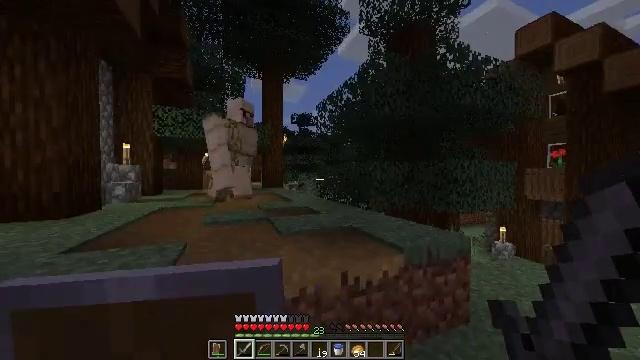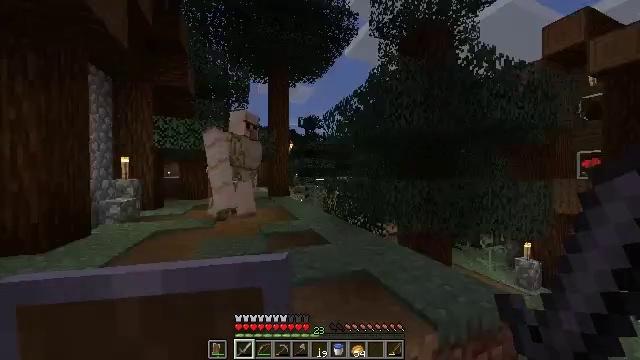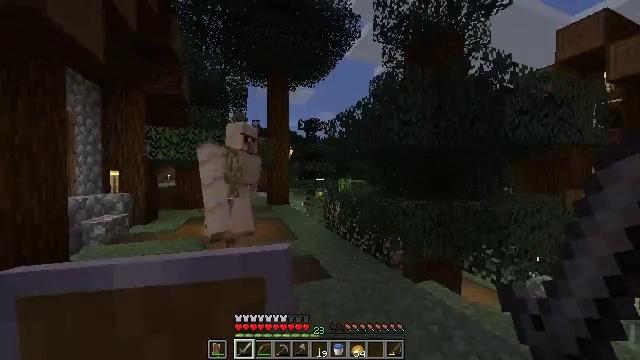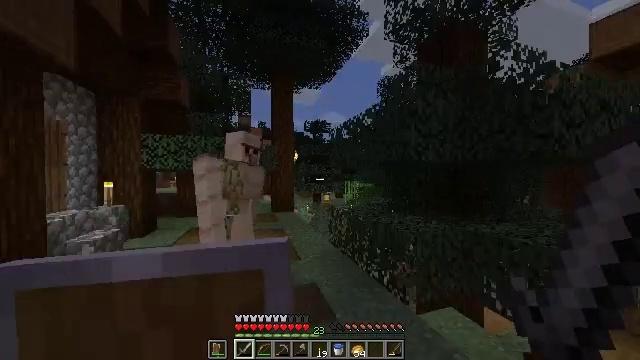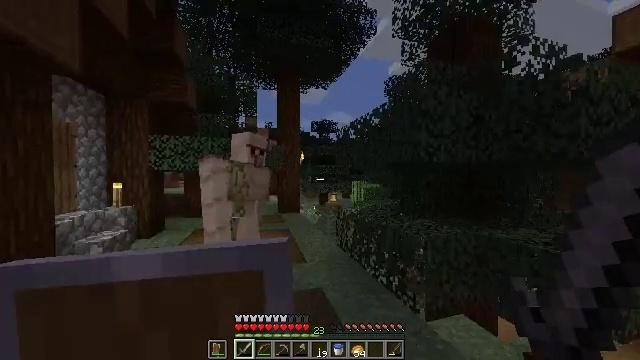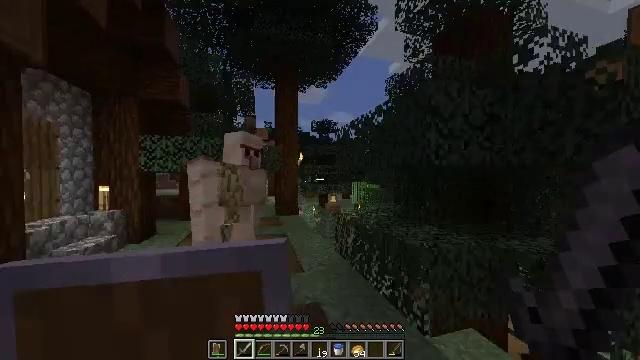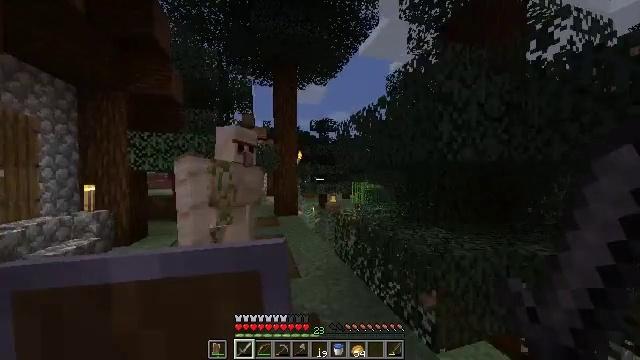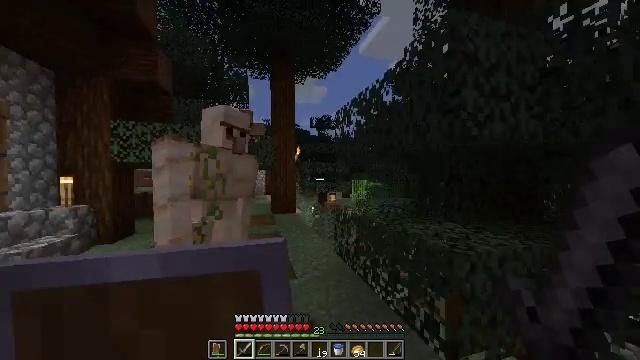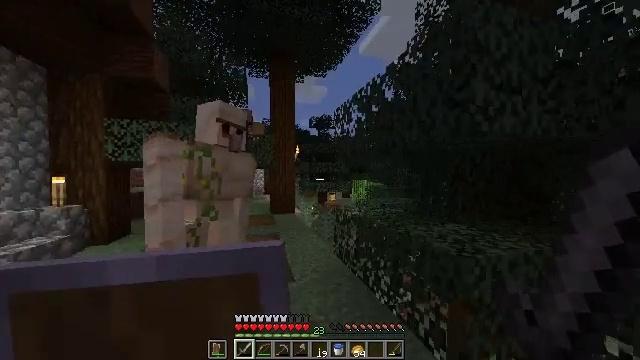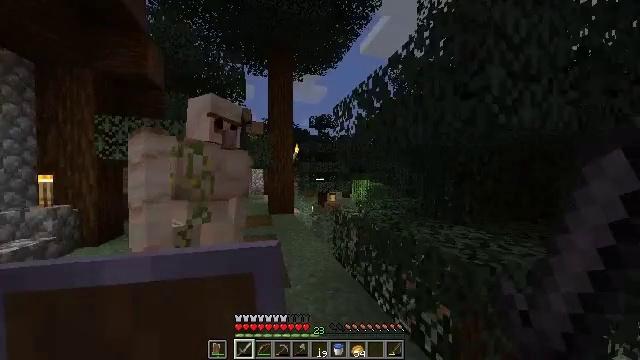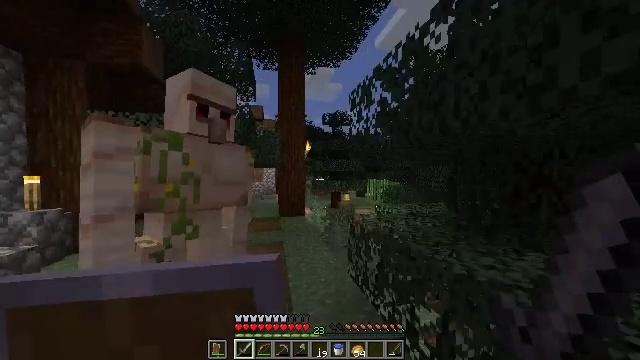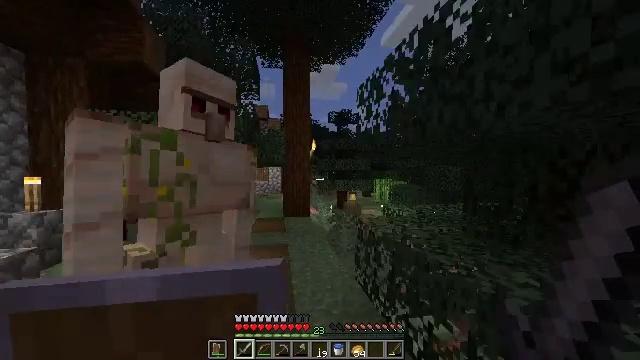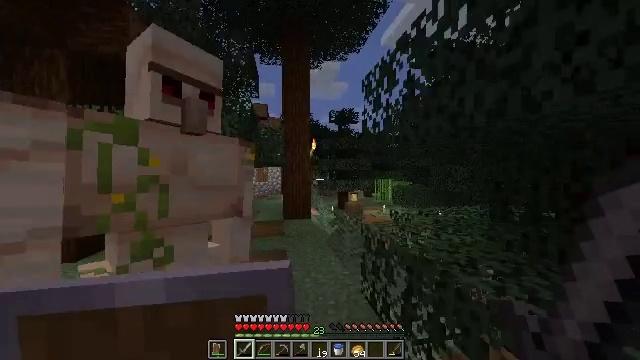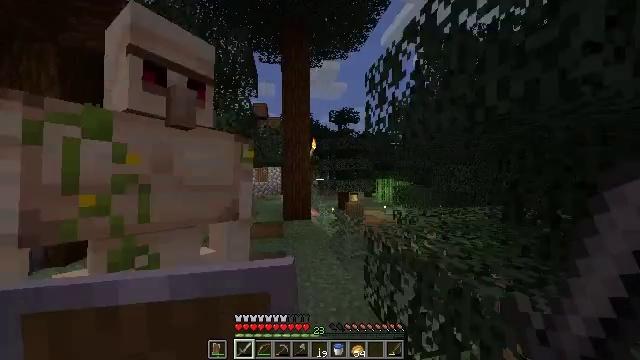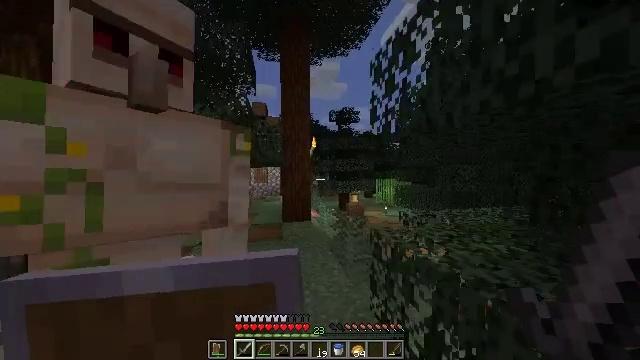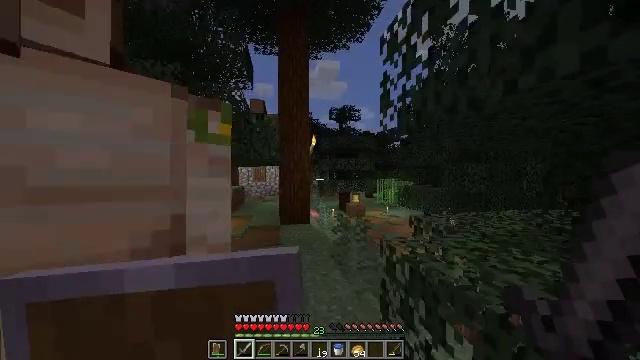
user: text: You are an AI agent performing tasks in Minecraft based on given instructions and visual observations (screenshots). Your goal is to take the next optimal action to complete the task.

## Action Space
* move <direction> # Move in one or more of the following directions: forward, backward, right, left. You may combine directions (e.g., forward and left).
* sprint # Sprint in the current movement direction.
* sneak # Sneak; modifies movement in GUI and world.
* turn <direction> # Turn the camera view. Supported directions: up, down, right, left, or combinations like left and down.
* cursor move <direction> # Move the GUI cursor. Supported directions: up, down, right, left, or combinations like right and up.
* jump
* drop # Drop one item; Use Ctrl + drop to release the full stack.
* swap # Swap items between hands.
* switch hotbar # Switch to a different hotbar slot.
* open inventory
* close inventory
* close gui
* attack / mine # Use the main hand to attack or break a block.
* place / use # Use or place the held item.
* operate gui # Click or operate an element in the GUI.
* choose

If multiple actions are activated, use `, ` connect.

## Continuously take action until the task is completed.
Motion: motion action
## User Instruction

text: Gather sugar cane for crafting.
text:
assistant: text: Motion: move forward, turn left, jump
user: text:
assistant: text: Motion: move forward
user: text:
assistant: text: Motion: move forward, turn left
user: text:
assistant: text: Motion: move forward, turn left
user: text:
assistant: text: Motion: move forward
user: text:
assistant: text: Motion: move forward
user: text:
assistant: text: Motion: move forward
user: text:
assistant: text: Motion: move forward
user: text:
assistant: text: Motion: move forward
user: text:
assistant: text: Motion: move forward, sprint, turn left
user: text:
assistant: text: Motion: move forward, sprint, turn left
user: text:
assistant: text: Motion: move forward, sprint
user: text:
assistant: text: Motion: move forward
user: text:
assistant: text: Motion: move forward
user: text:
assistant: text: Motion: move forward
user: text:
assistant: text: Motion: move forward
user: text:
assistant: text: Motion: move forward
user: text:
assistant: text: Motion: move forward
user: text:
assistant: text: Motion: move forward
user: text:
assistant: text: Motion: move forward
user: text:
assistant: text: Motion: move forward
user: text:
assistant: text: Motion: move forward
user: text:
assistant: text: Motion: move forward
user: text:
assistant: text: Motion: move forward
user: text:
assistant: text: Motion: move forward
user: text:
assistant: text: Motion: move forward
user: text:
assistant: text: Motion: move forward
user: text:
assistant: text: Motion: move forward
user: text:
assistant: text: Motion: move forward
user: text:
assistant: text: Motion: move forward